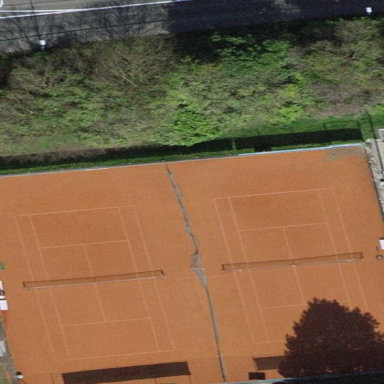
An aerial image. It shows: Tennis court in leisure pitch.